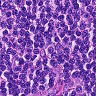
Metastatic tissue present: no